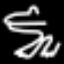
Label: frog